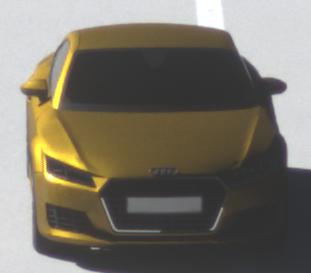
Make: Audi
Model: TT Coupé 1.8 TFSI
Detailed model: TT (8S) Coupé
Model produced from: 2015/08
Model produced until: 2018/06
Doors: 3
Color: yellow
Road condition: dry road
Daytime: morning or afternoon
Contrast: high contrast